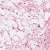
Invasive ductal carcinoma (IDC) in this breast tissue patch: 0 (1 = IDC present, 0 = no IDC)